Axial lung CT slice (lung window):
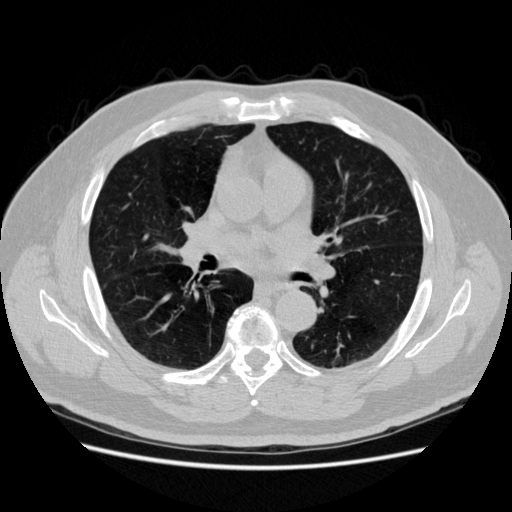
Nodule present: no